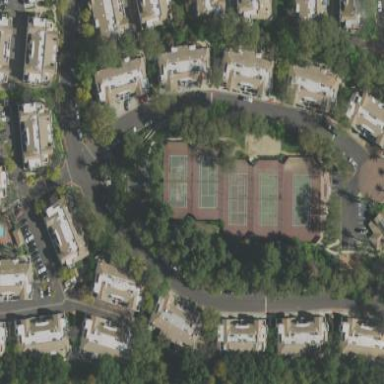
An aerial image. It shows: Tennis court on pitch designated for leisure land.